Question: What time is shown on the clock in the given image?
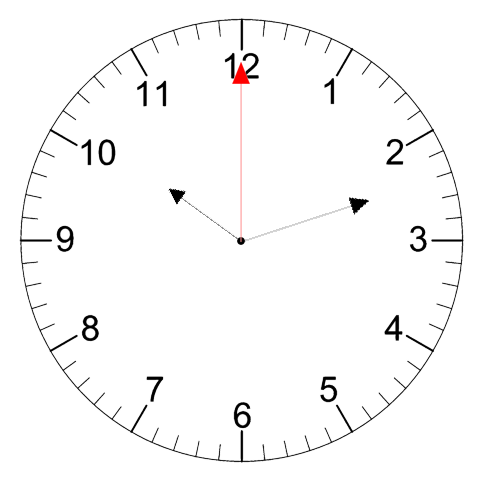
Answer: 10:12:00